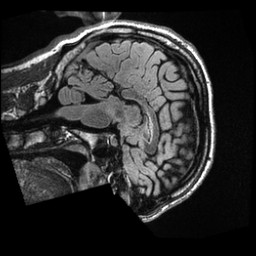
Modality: T1w
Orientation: sagittal
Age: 21
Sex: male